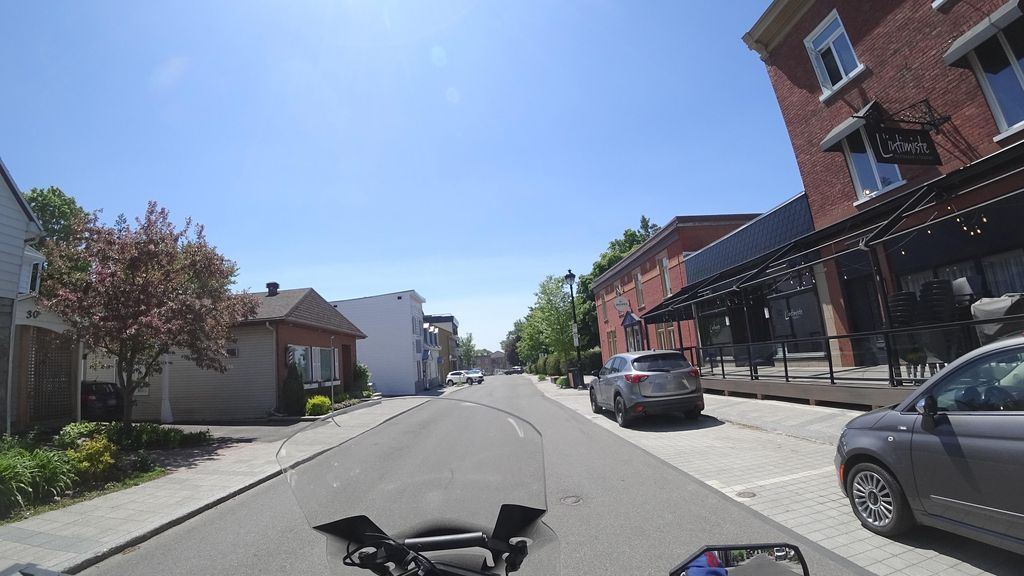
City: quebec_city